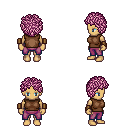
a pixel art fantasy rpg character, female body template, human, tanned skin, brown sleeveless shirt, magenta pants, pink curly afro hairstyle, leather bracers, four views (front, back, left, right), 2x2 character sprite sheet, small pixel art, hard edges, no anti-aliasing